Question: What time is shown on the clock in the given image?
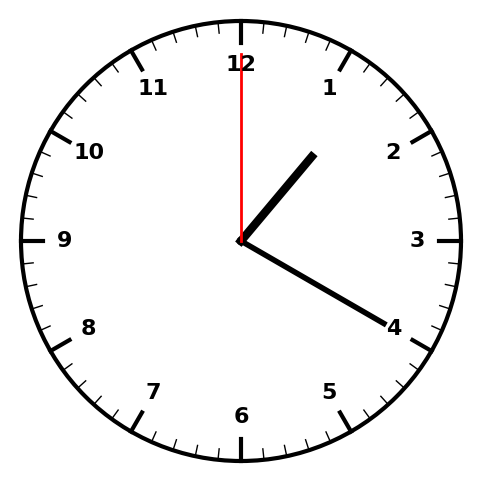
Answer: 01:20:00